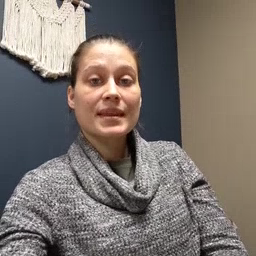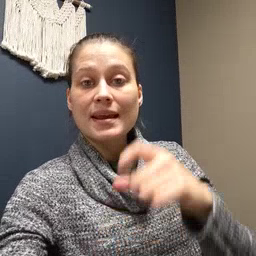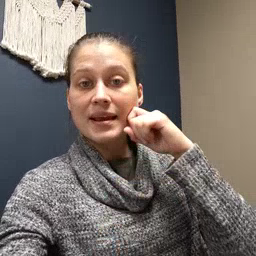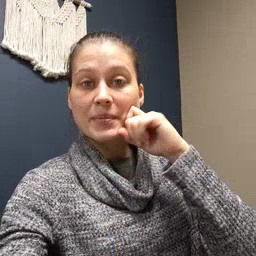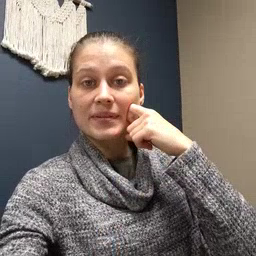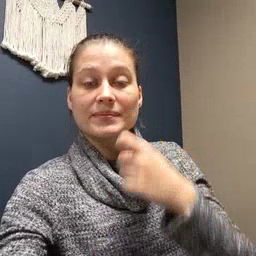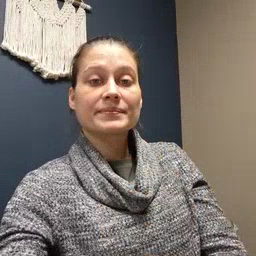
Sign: apple